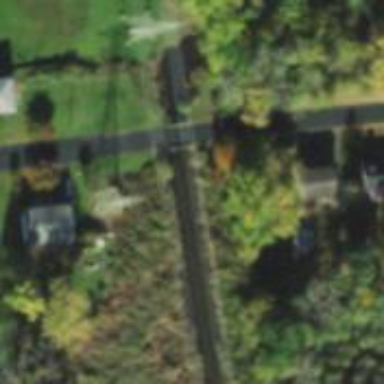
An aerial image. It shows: Residential road with bridge.